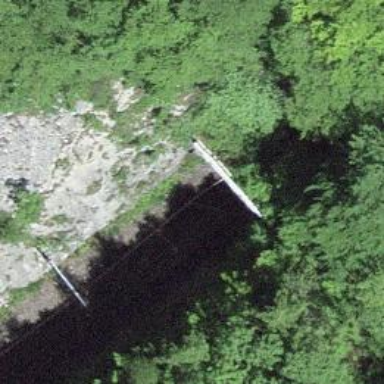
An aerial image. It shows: Single-track electrified railway with contact line.